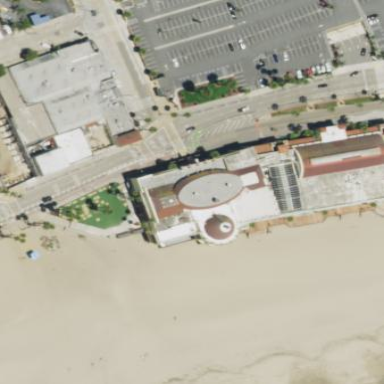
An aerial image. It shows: Amusement arcade building.